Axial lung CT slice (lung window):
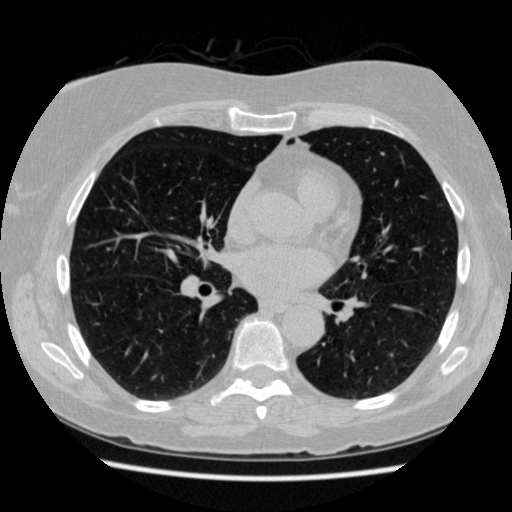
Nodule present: no